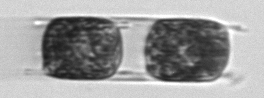
Label: Hemiaulus